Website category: auto
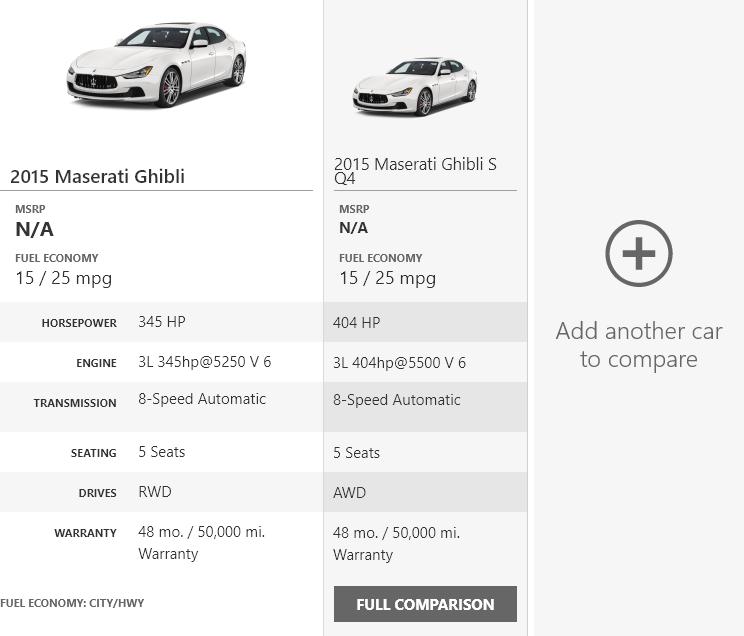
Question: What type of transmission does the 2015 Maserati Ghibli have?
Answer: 8-Speed Automatic

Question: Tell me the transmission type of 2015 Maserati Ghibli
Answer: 8-Speed Automatic

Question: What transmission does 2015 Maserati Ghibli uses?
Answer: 8-Speed Automatic

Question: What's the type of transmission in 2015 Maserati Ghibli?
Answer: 8-Speed Automatic

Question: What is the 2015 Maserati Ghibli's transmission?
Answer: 8-Speed Automatic

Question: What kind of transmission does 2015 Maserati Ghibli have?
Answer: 8-Speed Automatic

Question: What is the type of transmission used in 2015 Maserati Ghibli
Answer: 8-Speed Automatic

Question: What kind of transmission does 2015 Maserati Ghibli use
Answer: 8-Speed Automatic

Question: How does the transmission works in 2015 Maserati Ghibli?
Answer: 8-Speed Automatic

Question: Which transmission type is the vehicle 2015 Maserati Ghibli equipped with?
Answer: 8-Speed Automatic

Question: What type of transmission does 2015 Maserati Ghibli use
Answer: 8-Speed Automatic

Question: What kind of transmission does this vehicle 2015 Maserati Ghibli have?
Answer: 8-Speed Automatic

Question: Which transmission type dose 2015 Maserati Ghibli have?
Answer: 8-Speed Automatic

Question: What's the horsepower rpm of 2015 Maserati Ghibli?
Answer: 345 HP

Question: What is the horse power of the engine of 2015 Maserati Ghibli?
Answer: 345 HP

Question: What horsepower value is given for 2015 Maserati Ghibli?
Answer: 345 HP

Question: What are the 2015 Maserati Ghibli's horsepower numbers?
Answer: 345 HP

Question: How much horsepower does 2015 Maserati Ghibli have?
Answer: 345 HP

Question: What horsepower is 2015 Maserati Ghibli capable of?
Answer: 345 HP

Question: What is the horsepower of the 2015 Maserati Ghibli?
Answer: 345 HP

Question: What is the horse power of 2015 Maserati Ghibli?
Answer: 345 HP

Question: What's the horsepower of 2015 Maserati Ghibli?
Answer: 345 HP

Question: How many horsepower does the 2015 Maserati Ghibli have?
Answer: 345 HP

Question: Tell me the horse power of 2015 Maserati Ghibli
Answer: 345 HP

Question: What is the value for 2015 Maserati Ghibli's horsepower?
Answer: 345 HP

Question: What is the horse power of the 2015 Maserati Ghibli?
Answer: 345 HP

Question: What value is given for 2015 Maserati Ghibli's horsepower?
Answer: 345 HP

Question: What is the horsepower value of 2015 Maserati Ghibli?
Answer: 345 HP

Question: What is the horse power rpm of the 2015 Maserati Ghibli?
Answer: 345 HP

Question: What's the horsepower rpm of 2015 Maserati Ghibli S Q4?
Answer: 404 HP

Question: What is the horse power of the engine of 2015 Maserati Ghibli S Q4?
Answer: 404 HP

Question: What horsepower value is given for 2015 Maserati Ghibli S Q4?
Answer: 404 HP

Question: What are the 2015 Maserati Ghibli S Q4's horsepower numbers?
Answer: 404 HP

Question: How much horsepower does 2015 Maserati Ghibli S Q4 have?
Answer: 404 HP

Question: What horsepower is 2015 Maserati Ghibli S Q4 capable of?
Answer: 404 HP

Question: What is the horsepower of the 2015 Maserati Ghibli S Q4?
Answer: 404 HP

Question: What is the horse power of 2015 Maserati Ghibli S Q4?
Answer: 404 HP

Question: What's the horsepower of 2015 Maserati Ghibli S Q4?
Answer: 404 HP

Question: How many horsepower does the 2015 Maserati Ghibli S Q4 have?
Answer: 404 HP

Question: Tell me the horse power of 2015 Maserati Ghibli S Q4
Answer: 404 HP

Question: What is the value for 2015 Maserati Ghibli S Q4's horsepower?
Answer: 404 HP

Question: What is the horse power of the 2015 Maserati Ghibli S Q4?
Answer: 404 HP

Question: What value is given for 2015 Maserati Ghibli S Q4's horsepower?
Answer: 404 HP

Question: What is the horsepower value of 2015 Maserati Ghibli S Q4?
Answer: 404 HP

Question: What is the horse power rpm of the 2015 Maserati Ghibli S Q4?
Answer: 404 HP

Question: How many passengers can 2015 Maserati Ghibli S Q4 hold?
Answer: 5 Seats

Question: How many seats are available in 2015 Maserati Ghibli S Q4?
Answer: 5 Seats

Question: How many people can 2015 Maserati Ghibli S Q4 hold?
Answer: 5 Seats

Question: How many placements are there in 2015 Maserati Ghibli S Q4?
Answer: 5 Seats

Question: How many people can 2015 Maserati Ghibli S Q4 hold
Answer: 5 Seats

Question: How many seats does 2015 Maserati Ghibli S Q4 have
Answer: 5 Seats

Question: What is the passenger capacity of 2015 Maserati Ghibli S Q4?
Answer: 5 Seats

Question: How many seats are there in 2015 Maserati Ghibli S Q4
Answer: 5 Seats

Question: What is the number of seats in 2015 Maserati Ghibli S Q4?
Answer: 5 Seats

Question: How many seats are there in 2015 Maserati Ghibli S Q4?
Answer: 5 Seats

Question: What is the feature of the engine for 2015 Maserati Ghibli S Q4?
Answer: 3L 404hp@5500 V 6

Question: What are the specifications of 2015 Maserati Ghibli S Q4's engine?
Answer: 3L 404hp@5500 V 6

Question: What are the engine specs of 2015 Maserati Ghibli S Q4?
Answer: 3L 404hp@5500 V 6

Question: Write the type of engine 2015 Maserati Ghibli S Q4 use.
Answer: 3L 404hp@5500 V 6

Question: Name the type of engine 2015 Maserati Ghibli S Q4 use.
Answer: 3L 404hp@5500 V 6

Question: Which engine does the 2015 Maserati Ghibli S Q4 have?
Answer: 3L 404hp@5500 V 6

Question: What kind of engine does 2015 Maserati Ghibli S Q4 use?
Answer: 3L 404hp@5500 V 6

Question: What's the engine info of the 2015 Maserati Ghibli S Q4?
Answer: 3L 404hp@5500 V 6

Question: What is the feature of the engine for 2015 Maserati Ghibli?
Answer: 3L 345hp@5250 V 6